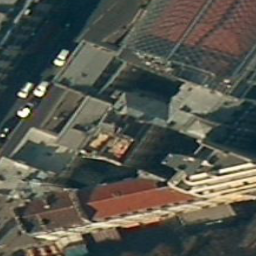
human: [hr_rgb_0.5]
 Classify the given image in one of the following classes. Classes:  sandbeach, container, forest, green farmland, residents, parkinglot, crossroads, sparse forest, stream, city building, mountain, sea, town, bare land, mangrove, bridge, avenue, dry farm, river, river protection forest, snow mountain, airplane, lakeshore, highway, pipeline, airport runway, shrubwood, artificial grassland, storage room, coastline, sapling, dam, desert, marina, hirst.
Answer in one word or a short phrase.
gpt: city building